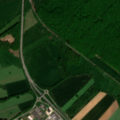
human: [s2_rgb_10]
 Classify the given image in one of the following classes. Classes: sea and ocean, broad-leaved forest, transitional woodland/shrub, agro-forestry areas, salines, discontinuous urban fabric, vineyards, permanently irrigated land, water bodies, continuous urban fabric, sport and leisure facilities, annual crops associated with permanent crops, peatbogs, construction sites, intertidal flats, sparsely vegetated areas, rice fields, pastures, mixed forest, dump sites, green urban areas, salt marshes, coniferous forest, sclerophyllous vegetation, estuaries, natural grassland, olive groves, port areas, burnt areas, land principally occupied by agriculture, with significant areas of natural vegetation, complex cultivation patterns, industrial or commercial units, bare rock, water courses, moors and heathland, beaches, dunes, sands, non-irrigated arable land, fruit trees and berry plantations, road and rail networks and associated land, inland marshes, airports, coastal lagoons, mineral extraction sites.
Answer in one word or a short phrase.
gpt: discontinuous urban fabric, industrial or commercial units, pastures, complex cultivation patterns, broad-leaved forest